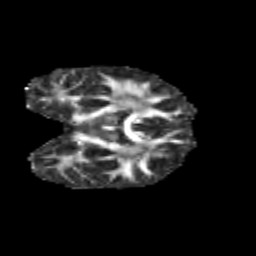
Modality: FA
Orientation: coronal
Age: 9
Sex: female
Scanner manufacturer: siemens
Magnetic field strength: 3 T
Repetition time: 3.8 s
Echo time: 0.07 s